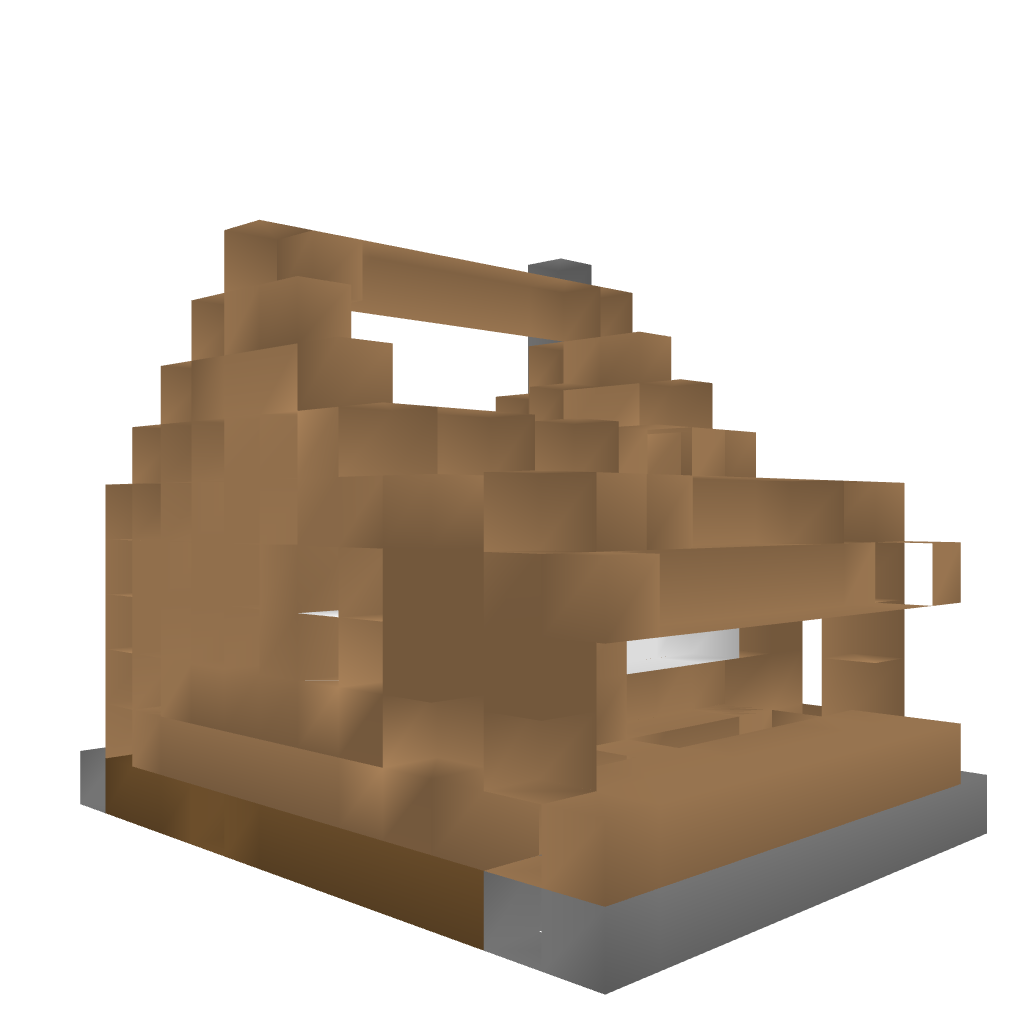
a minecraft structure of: Advanced Shop bad low quality